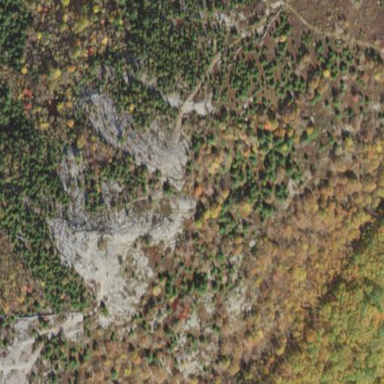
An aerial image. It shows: Landscape dominated by bare rock.